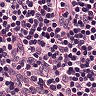
Metastatic tissue present: no